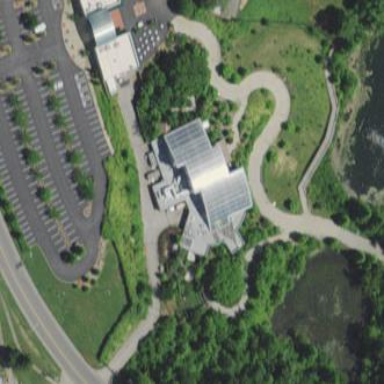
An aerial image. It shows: Greenhouse.